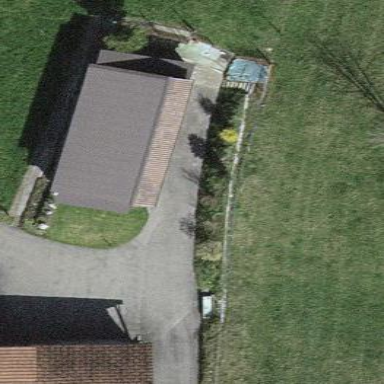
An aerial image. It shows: Shed.